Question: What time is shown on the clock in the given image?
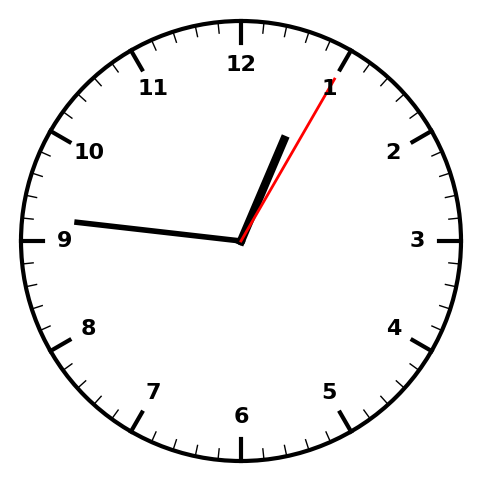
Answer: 12:46:05